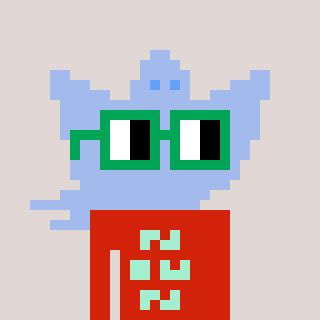
a pixel art character with square green glasses, a ghost-B-shaped head and a red-colored body on a warm background